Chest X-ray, AP view. Patient: 31 years old, sex F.
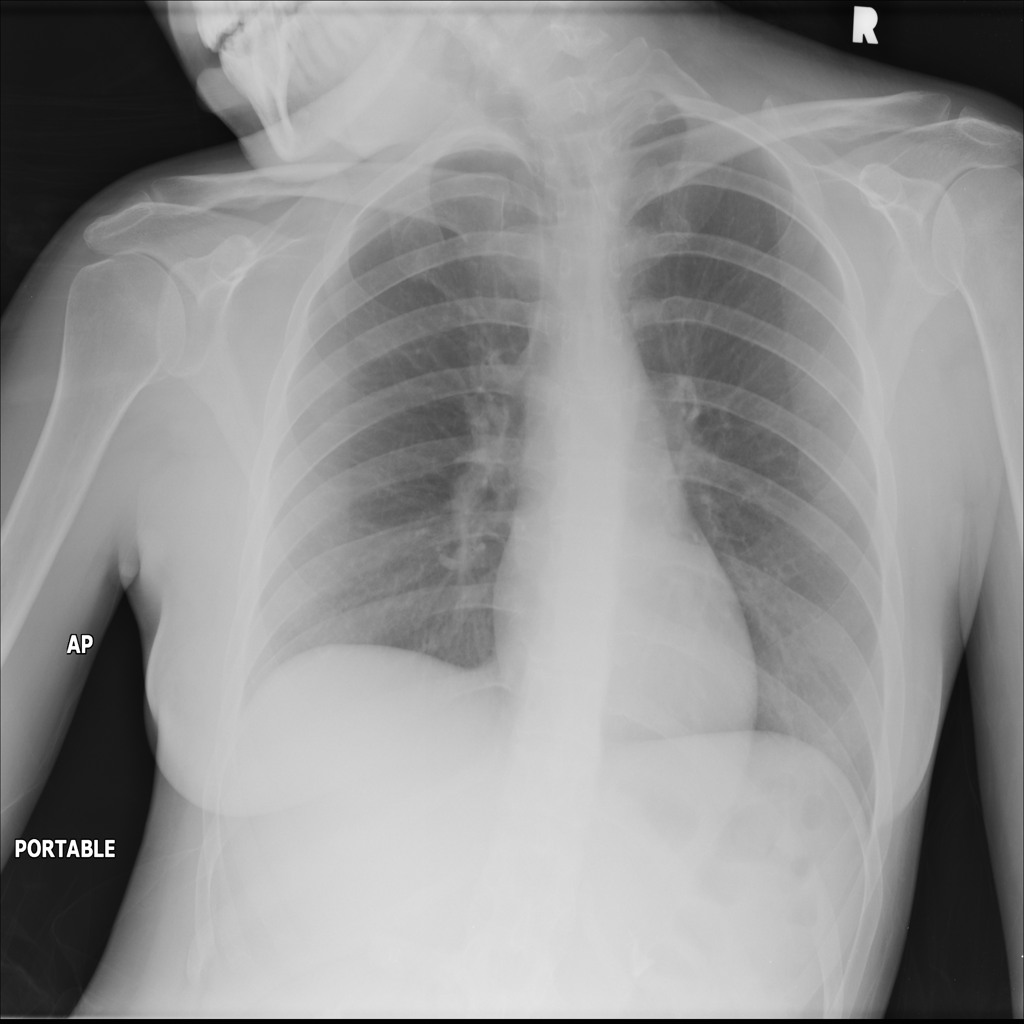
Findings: No Finding